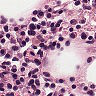
Metastatic tissue present: no